Question: I'm a newcomer to three.js and am looking for what approaches are possible to achieve an effect like this:
For a cola can like object as in the image below (minus condensation), I want to change independent bits of text on the surface of the can based on user interaction. The variants of text are fairly arbitrary, too many for pre-baked full can textures. For instance I might want to:
- - -
I'm sure it's possible, just looking for what concepts I need to employ. Is it difficult to have multiple textures on the same object? Or to generate arbitrary text and position it on an object and wrap it to the shape of the object?
Any pointers helpful!

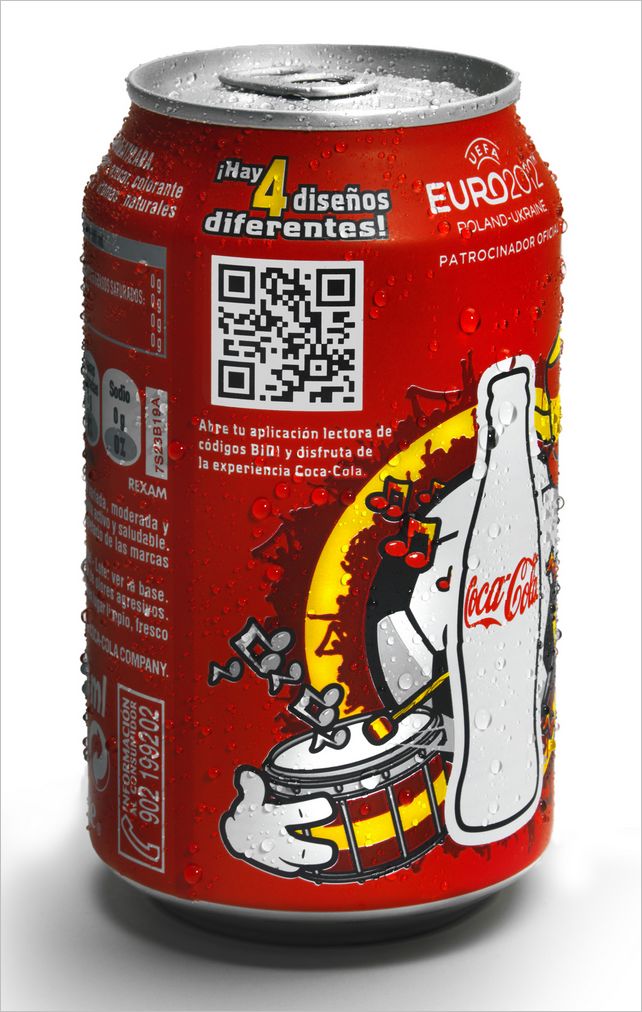
Answer: You can use image created in a separate canvas as a Three.js texture. Instead of trying to mix and blend multiple textures in Three.js (possible, but tricky and limited control), I think the best solution would be to create the dynamic texture in 2D, totally out of Three.js then just apply the full texture to the can.
You can create your canvas image manually or using canvas image manipulation library of your choice (some possibilities: <URL>, render that to canvas, then use it as texture.
Using canvas as a texture is very simple:
'''
var canvas = document.createElement('canvas');
canvas.width = 512;
canvas.height = 512;
var context = canvas.getContext('2d');
// drawing something here....
context.font = "Bold 20px Helvetica";
context.lineWidth = 4;
context.strokeStyle = 'rgba(255,255,255,.8)';
context.fillStyle = "rgba(0,0,0,1)";
context.strokeText("Testing", 4, 22);
context.fillText("Testing", 4, 22);
var texture = new THREE.Texture(canvas);
texture.needsUpdate = true;
'''